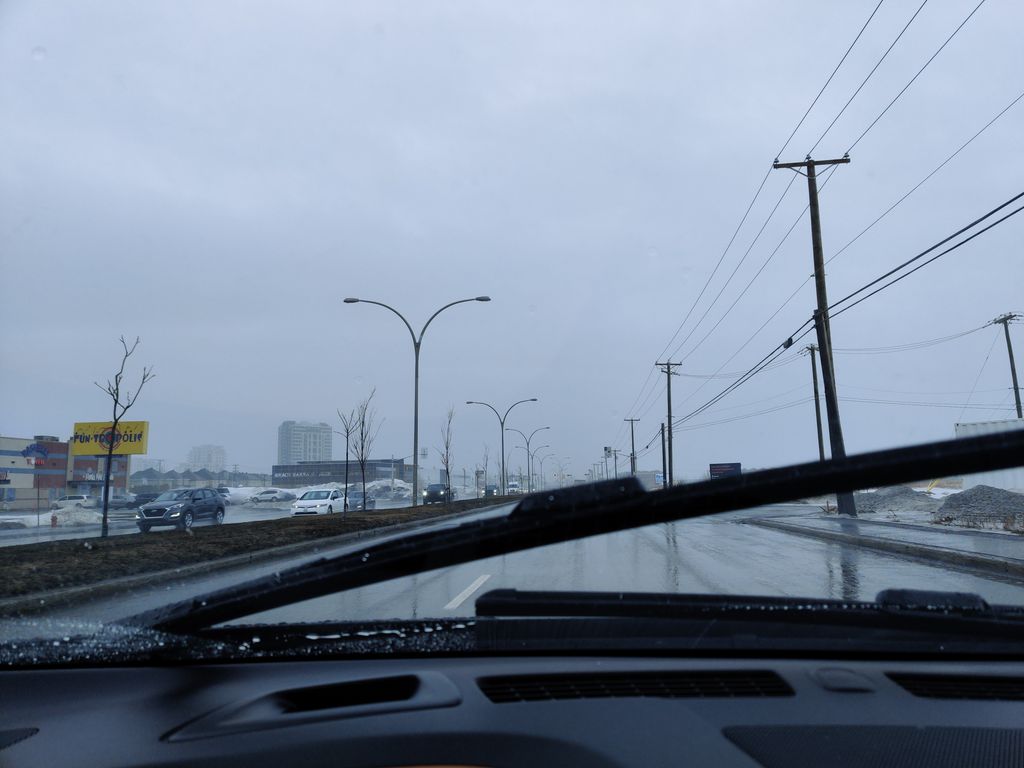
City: montreal